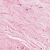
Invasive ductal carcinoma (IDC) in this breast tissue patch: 0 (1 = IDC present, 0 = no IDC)